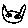
Label: cat